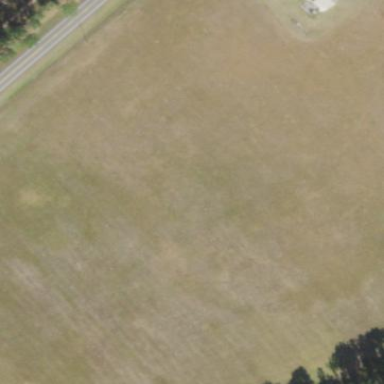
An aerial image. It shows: Farmland covered with grass.